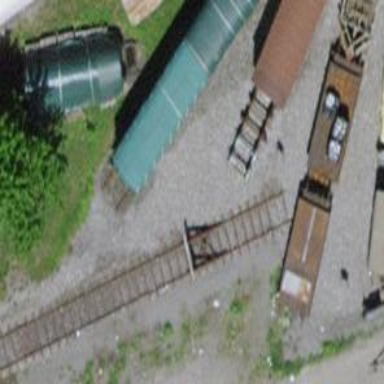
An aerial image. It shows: Railway buffer stop.